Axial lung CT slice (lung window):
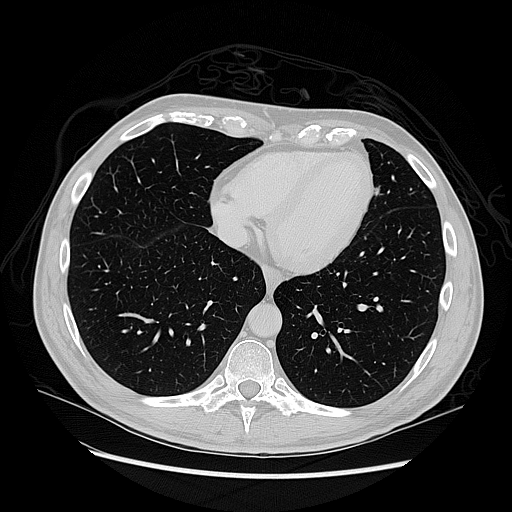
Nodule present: no